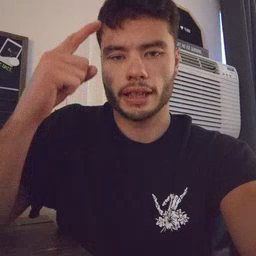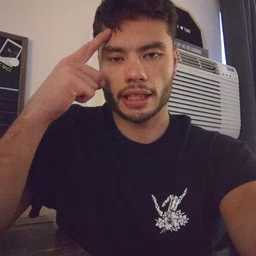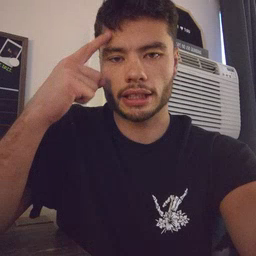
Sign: think